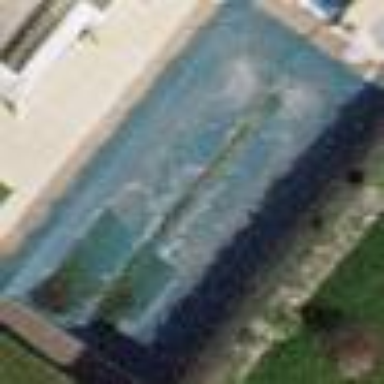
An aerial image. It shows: Swimming pool located in leisure land.